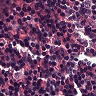
Metastatic tissue present: no